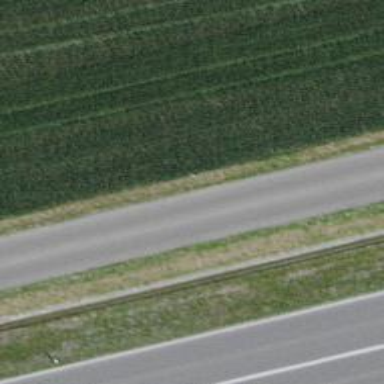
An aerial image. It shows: Unclassified road with asphalt surface.